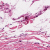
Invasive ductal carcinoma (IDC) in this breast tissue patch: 0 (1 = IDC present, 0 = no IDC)